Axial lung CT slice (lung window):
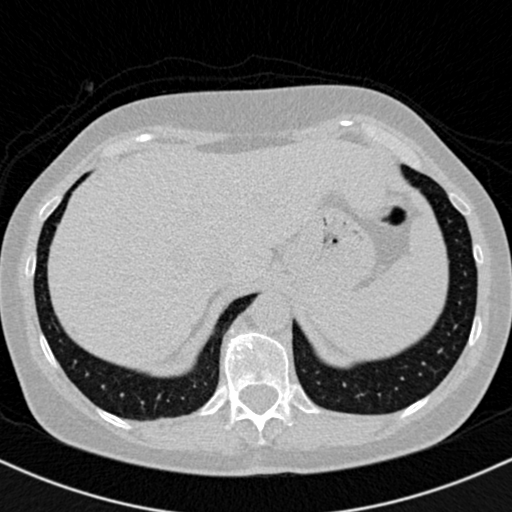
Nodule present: no